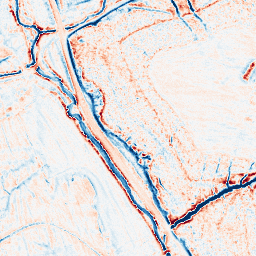
Category: edge_preserving
Decomposition family: anisotropic_diffusion
Decomposition parameters: iterations: 50
kappa: 10
gamma: 0.05
Upsampling method: regularized
Upsampling parameters: scale: 4
lambda_reg: 0.001
Upsampling scale: 4